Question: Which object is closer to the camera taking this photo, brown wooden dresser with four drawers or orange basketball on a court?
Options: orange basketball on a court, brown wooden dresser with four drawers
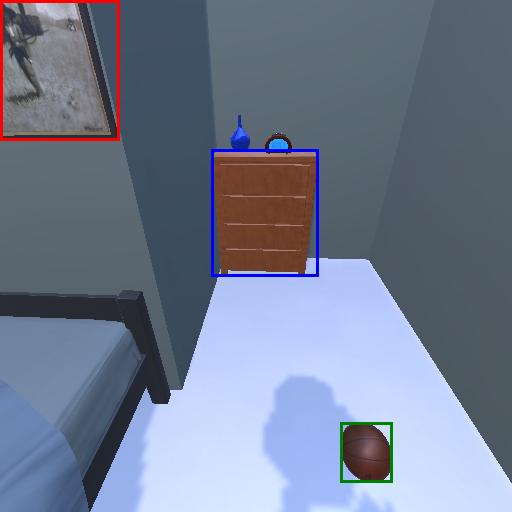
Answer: orange basketball on a court